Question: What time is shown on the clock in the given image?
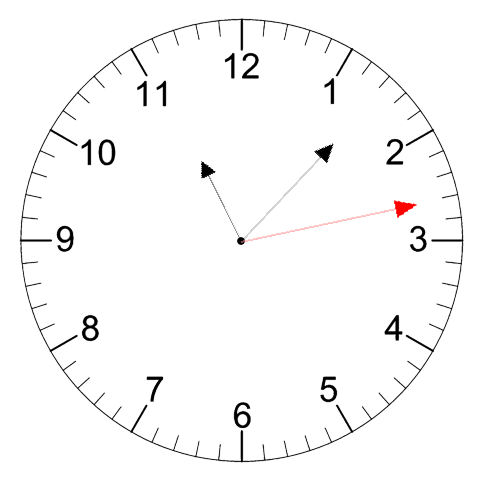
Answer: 11:07:13